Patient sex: M
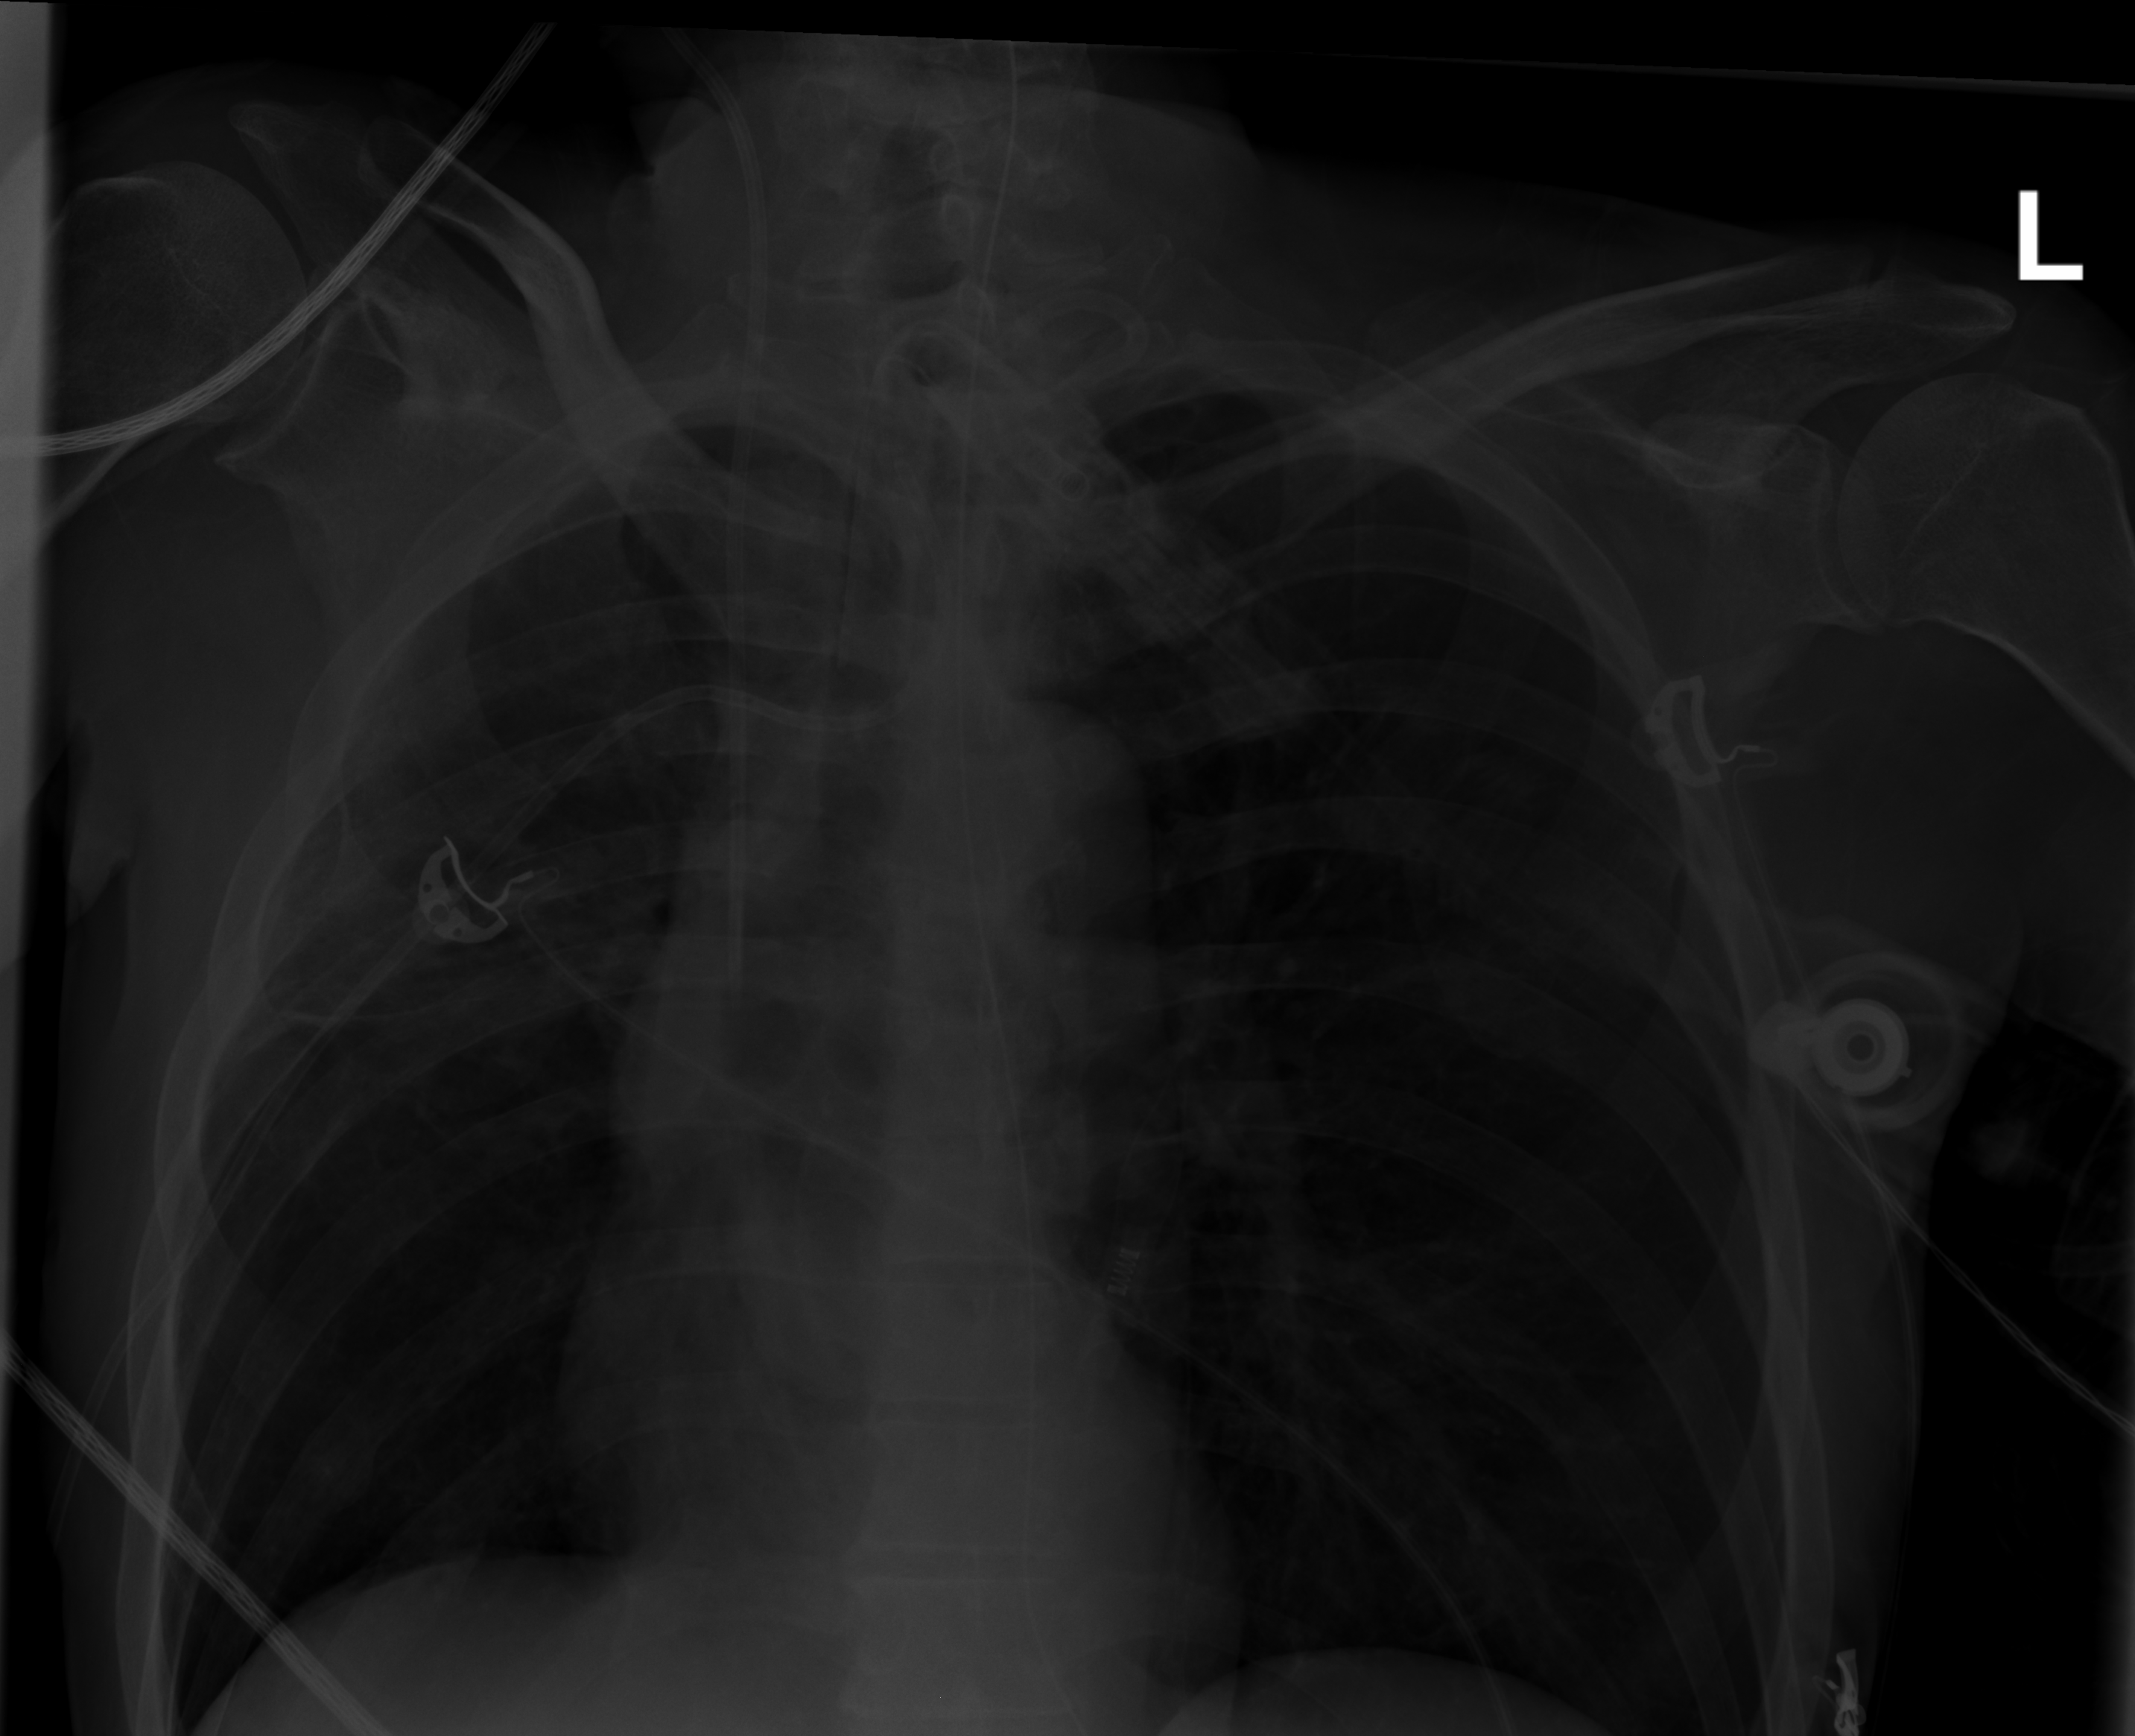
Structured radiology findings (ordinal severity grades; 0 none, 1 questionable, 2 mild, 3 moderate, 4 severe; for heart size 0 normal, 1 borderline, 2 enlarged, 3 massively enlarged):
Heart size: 0
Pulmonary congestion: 0
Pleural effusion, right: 0
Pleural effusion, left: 0
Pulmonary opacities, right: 0
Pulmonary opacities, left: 0
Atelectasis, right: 2
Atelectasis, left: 0